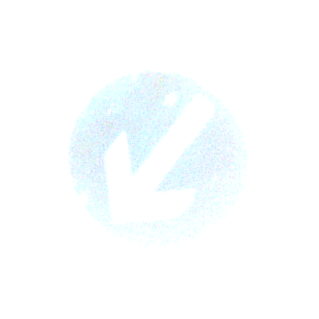
Verkehrszeichen: VorgeschriebeneVorbeifahrtLinks
Umgebung: Outdoor, Suburban
Tageszeit: MorningAfternoon
Wetter: PartlyCloudy
Licht: Natural
Jahreszeit: NotSpecified
Kontrast: MediumContrast